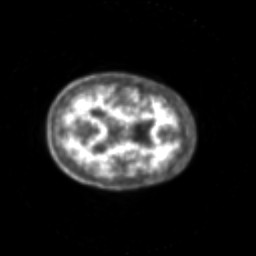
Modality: PET
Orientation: axial
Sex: female
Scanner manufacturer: siemens